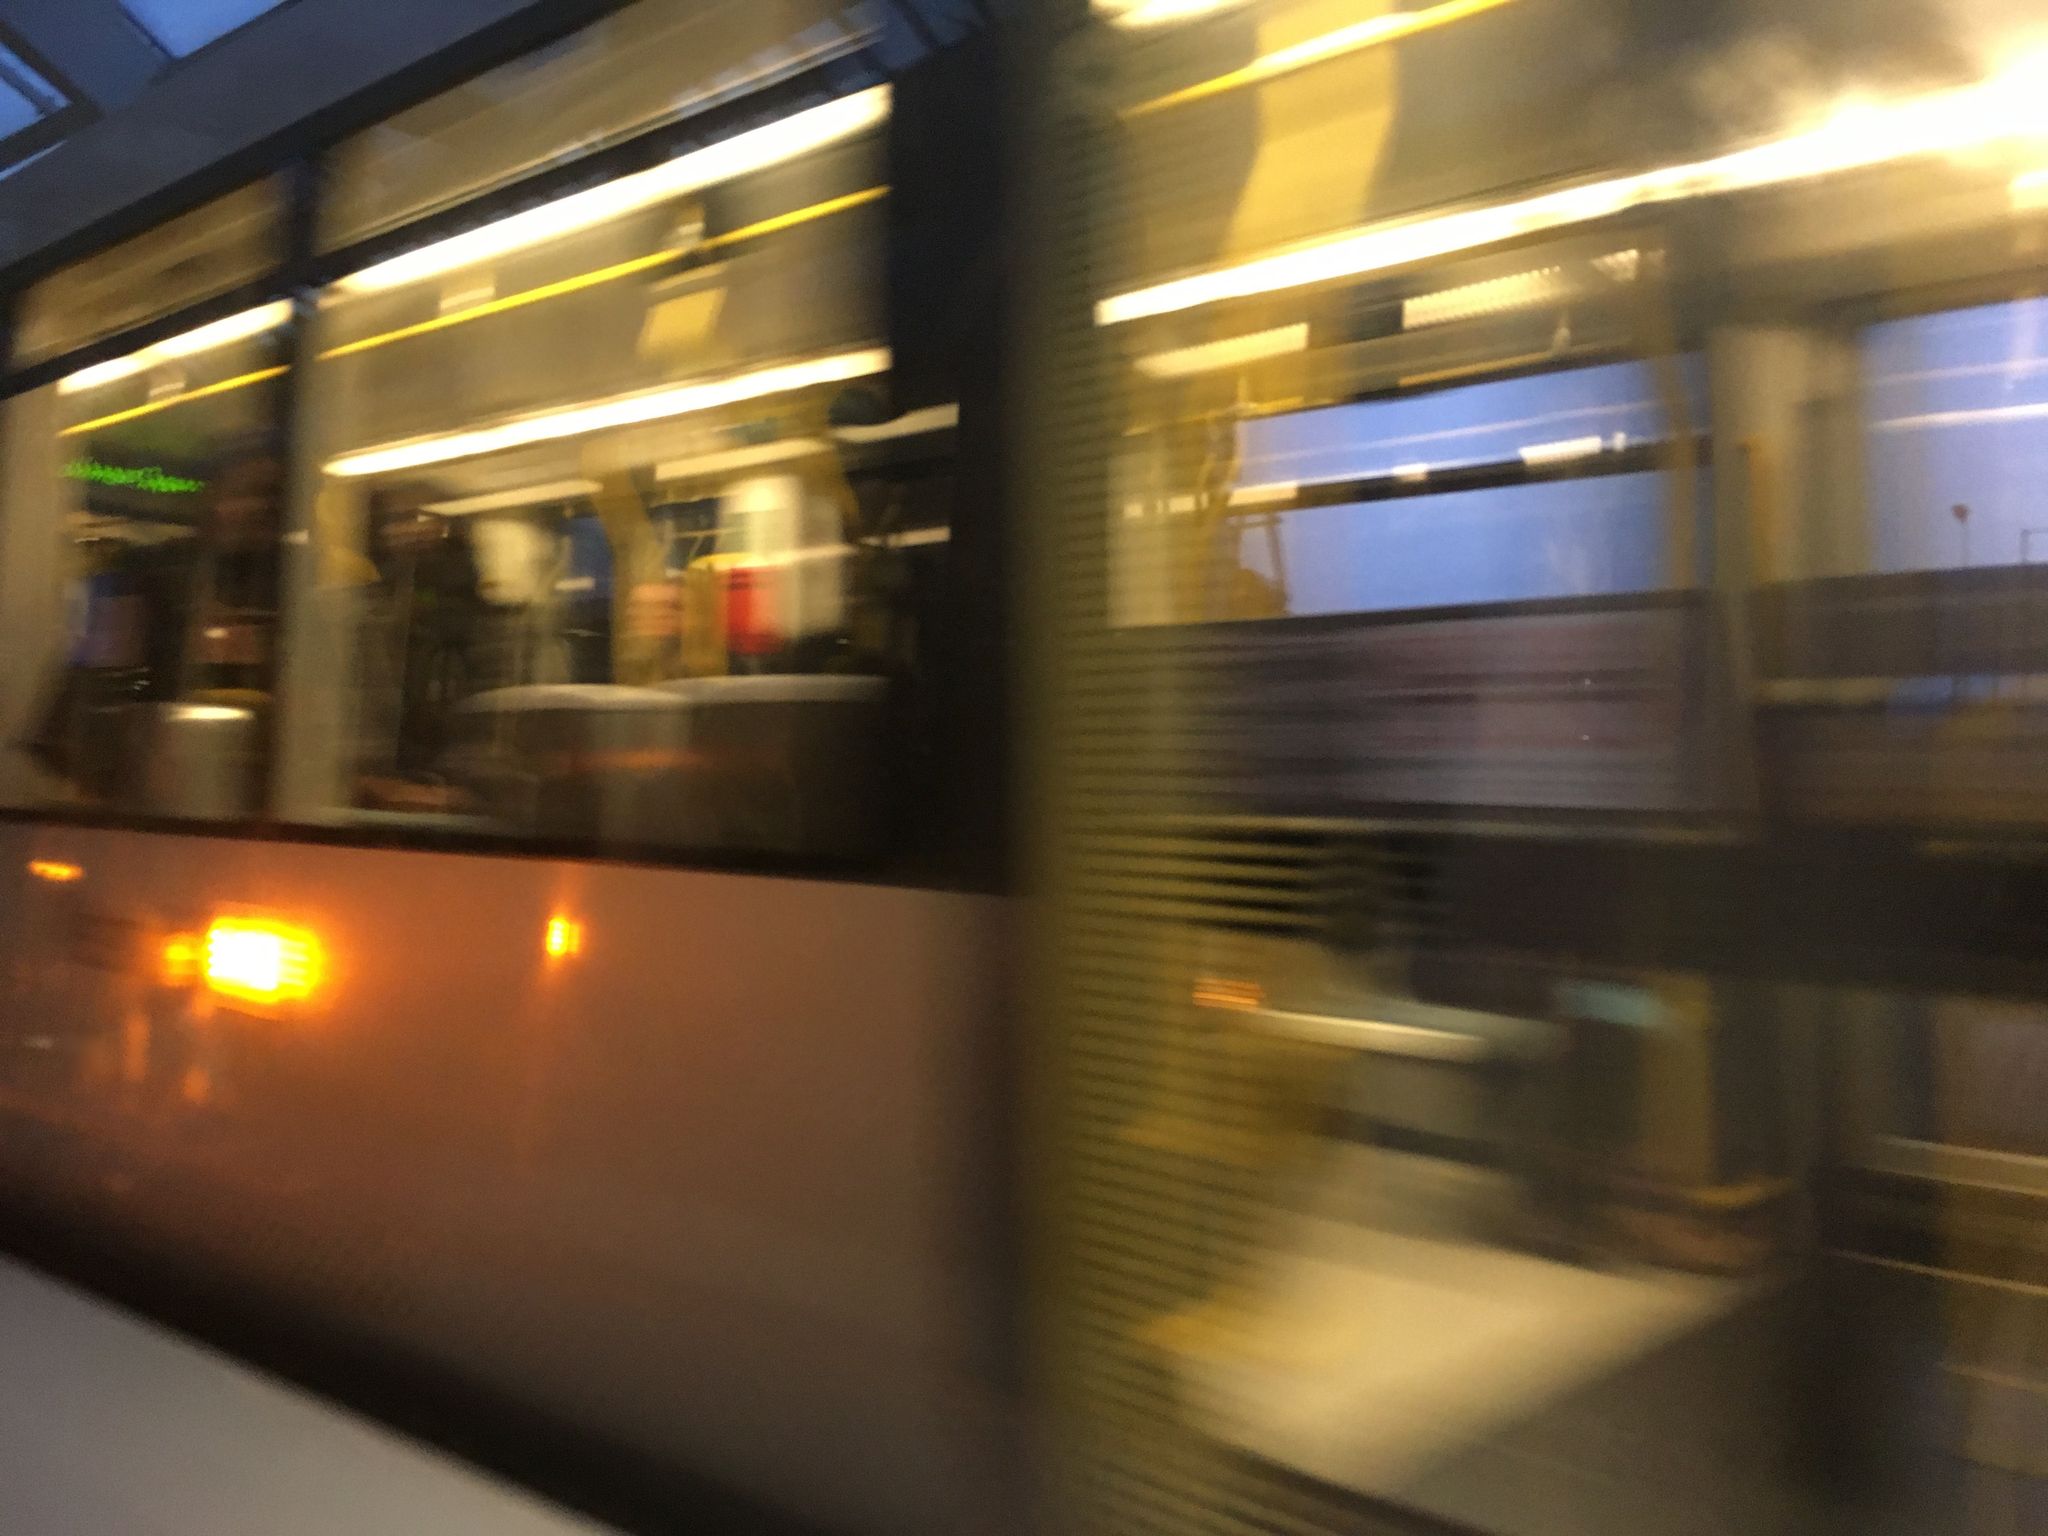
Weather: snowy
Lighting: night
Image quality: slightly poor
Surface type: driving surface
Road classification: pedestrian, service, cycleway
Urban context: urban centre
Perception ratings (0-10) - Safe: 1.65, Lively: 3.14, Beautiful: 2.77, Boring: 6.41, Depressing: 3.55, Wealthy: 3.98